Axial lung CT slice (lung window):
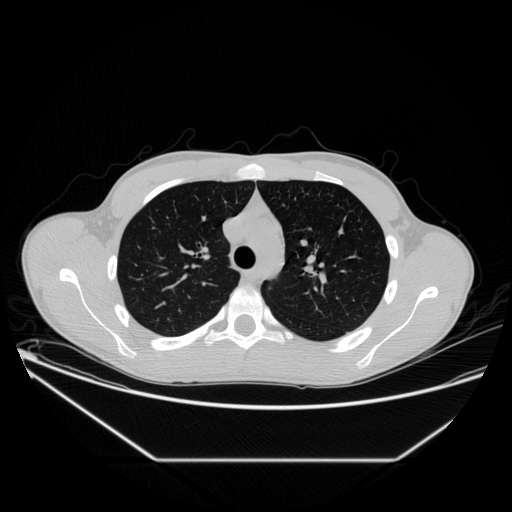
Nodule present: no